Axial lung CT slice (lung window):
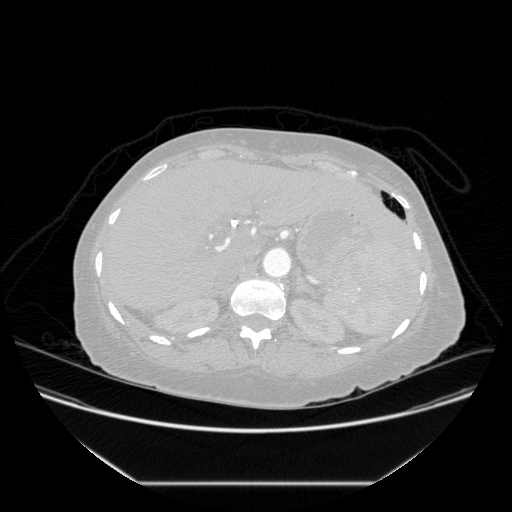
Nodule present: no